Question: I have a 'NSDocument'-based app, and I'd like my window positions to be saved and restored when re-opening documents. Apple's documentation on this is pretty sparse, but what I've been able to piece together is that at some point, something in the app needs to call 'NSWindow.setFrameUsingName()' and 'NSWindow.setFrameAutosaveName()'.
What I haven't quite figured out is what point this needs to happen at, and what things need to do this. For example, this doesn't work at all:
'''
// In my NSDocument class
override func windowControllerDidLoadNib(aController: NSWindowController) {
super.windowControllerDidLoadNib(aController)
// Add any code here that needs to be executed once the windowController has loaded the document's window.
aController.window?.setFrameUsingName("MainWindow")
aController.window?.setFrameAutosaveName("MainWindow")
}
'''
I've read various different pieces of documentation or forum answers that point to 'awakeFromNib()' to be another area to do this, but I can't get that to work either.
I'm also confused / worried that this is somehow being affected by Auto Layout or something I've done wrong in Interface Builder - for example, this is how my window is set up in IB:

I don't particularly want my window centered, but the other options seem to lock it in place in fixed horizontal or fixed vertical positions, which I also don't really want. A side effect of having my window be centered is that my document windows no longer cascade, which I neither want nor can seem to stop from happening (note that 'windowController.shouldCascadeWindows = true' isn't helping either).
So - what's going on here? I'm finding knowledge on this topic to be particularly unclear or misleading, and likely out of date for Cocoa development 2015, so a modern refresher on this would be great.
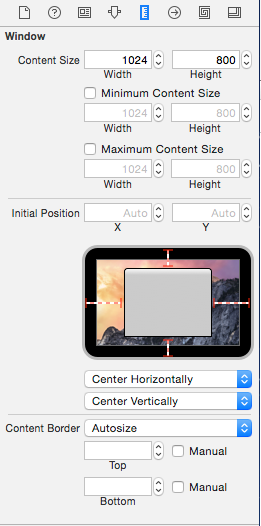
Answer: Step 1: In IB, give the window an autosave name.

Step 2: There is no step 2.